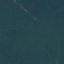
Label: Forest